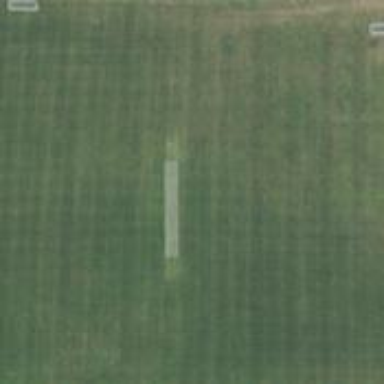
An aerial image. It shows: Cricket pitch used for leisure land.